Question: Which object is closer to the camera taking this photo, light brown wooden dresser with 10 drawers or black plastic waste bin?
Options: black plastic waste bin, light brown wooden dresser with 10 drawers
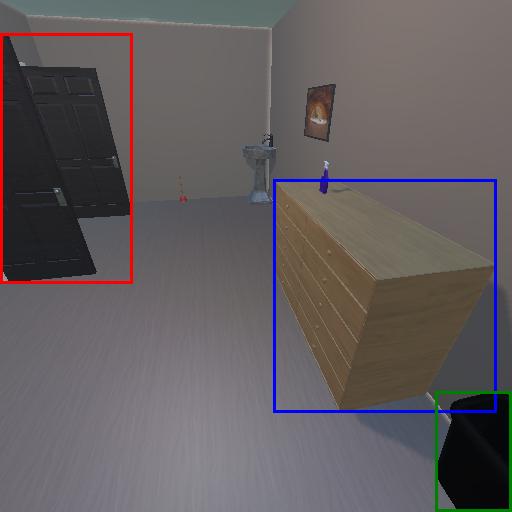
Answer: black plastic waste bin